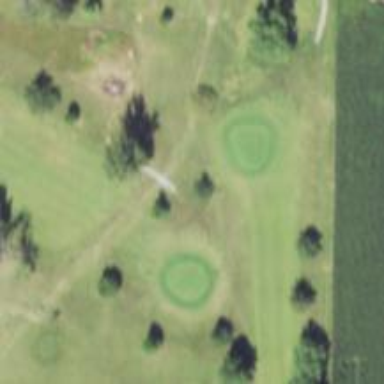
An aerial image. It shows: Pathway for golfing.